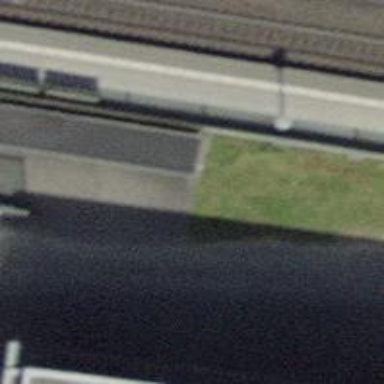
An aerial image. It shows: Noise barrier wall.